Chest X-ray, PA view. Patient: 49 years old, sex M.
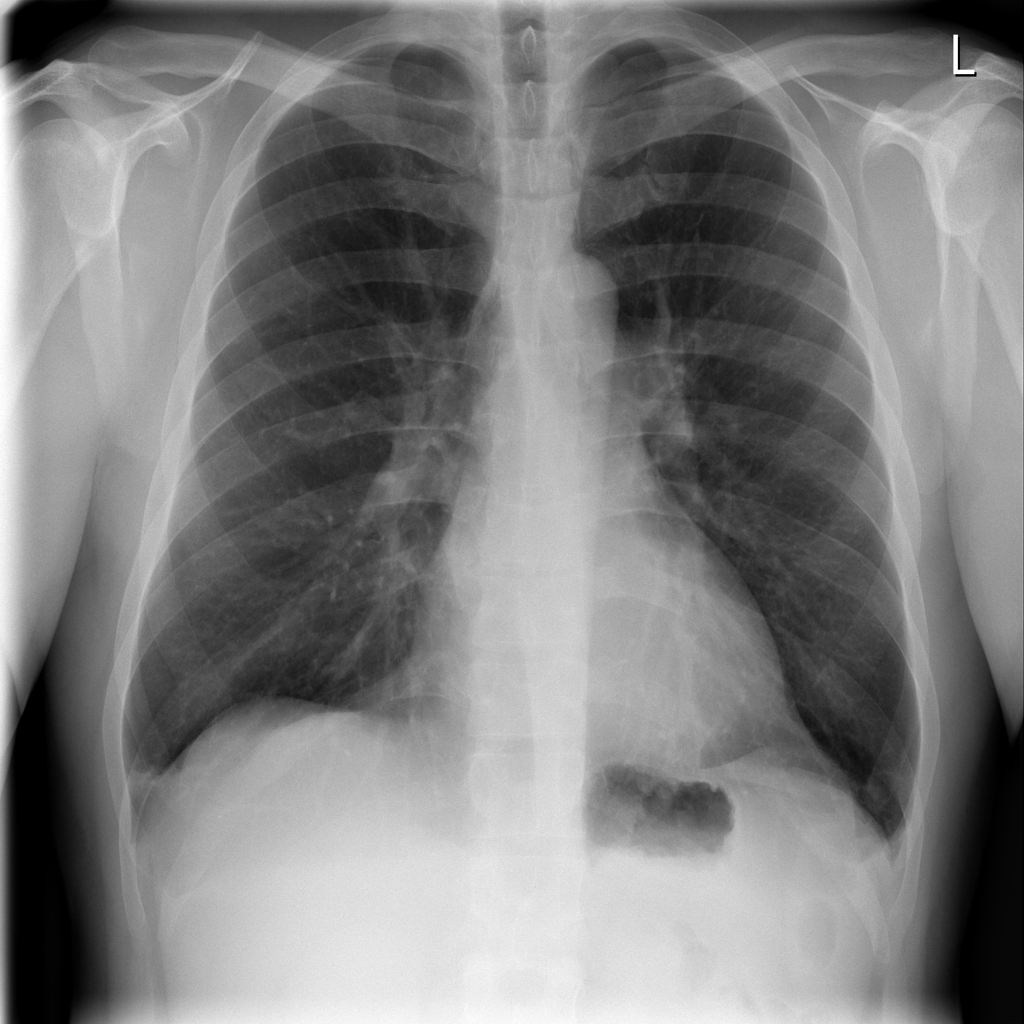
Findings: Atelectasis